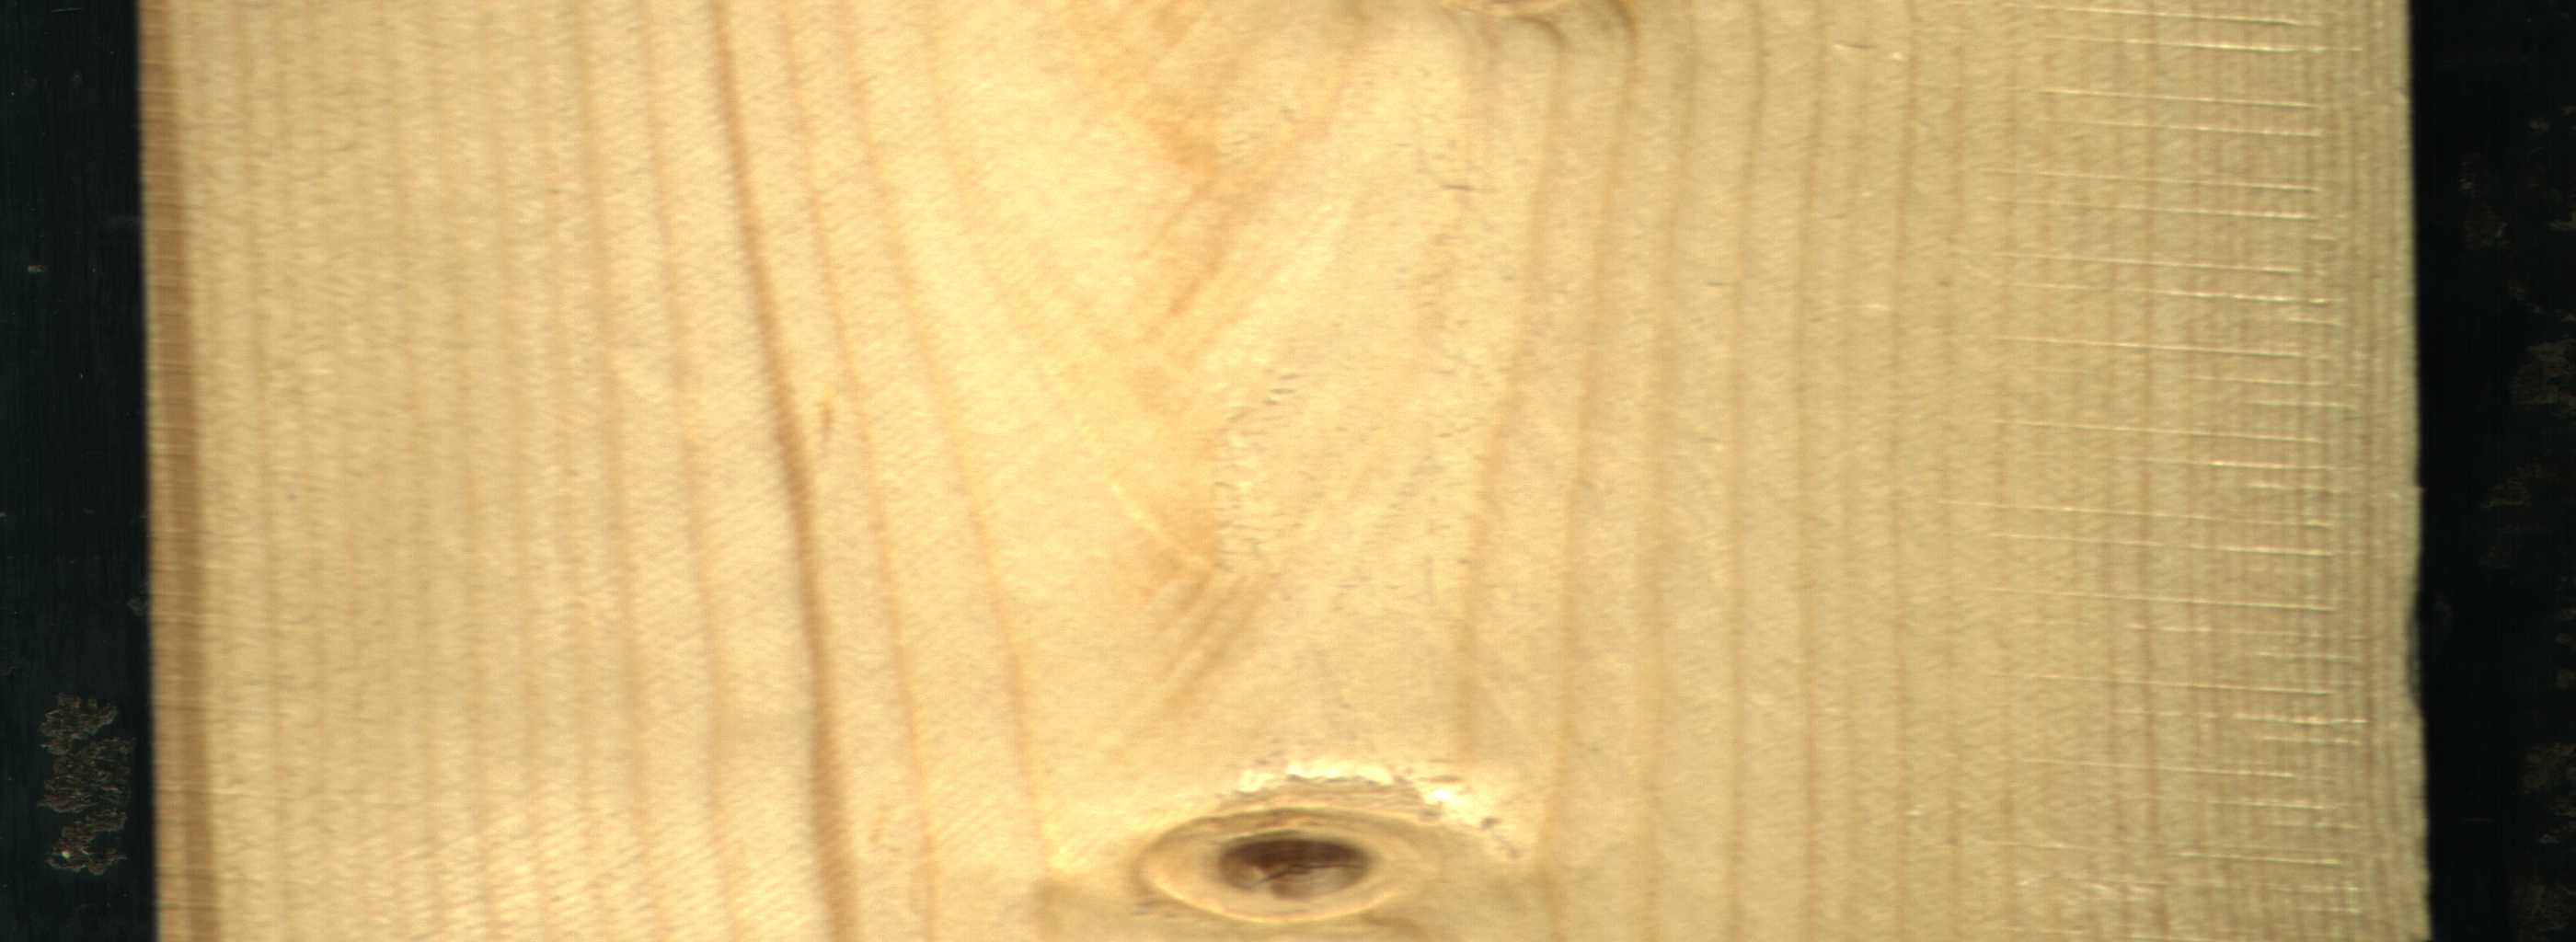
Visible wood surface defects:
Live_Knot